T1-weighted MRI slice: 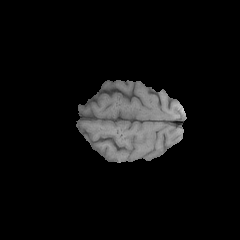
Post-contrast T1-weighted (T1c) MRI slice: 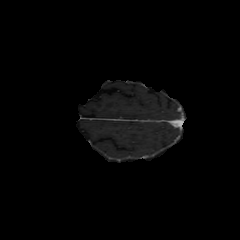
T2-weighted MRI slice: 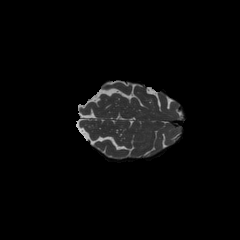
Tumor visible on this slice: no